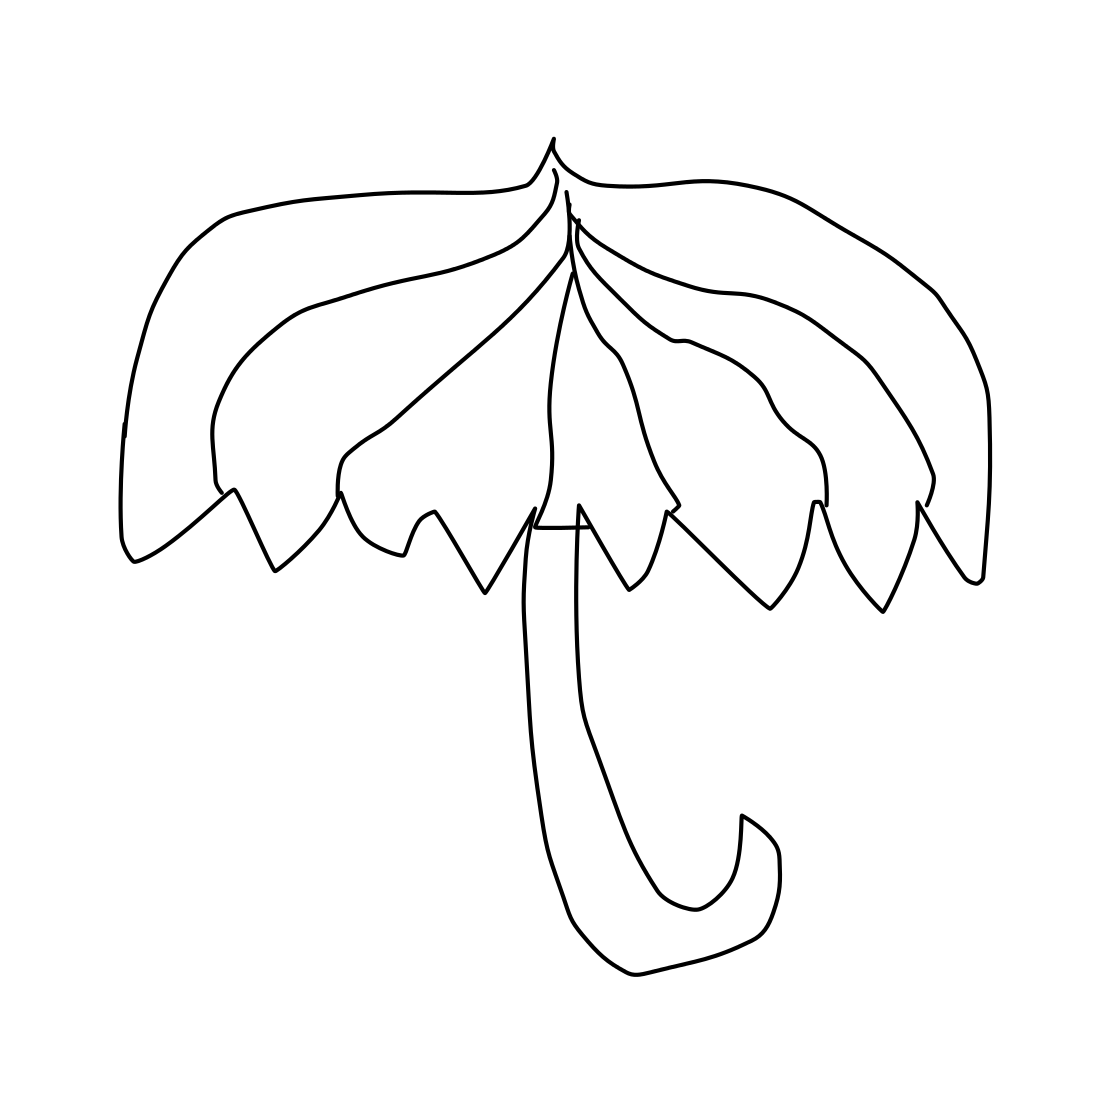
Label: umbrella